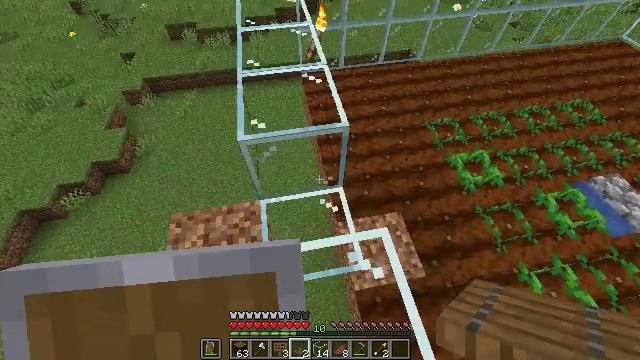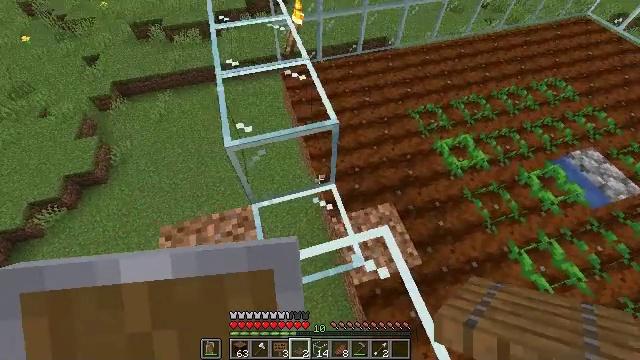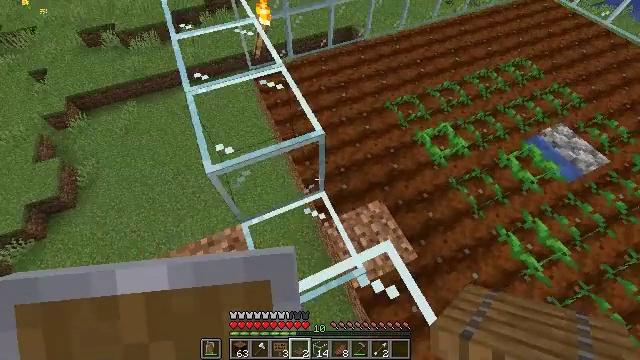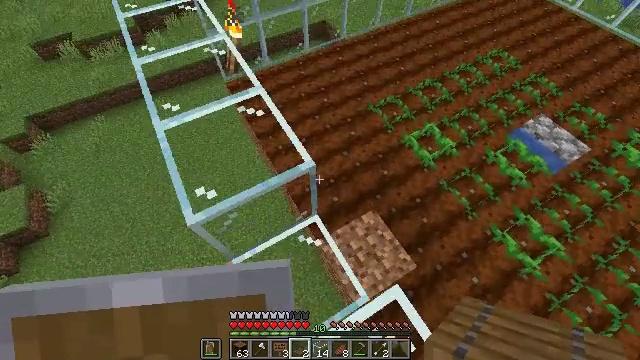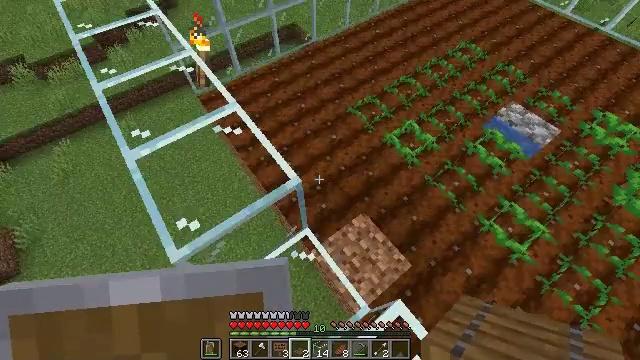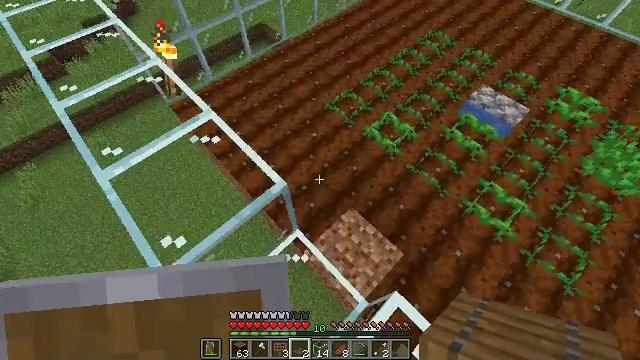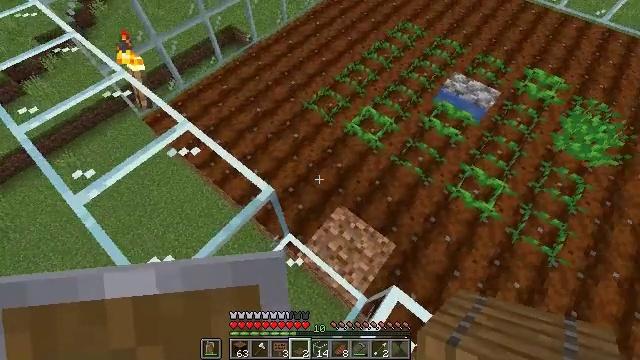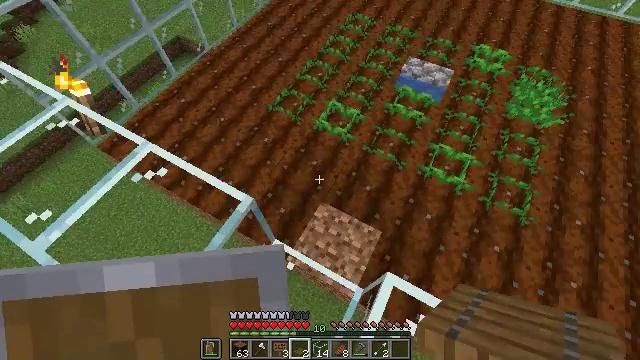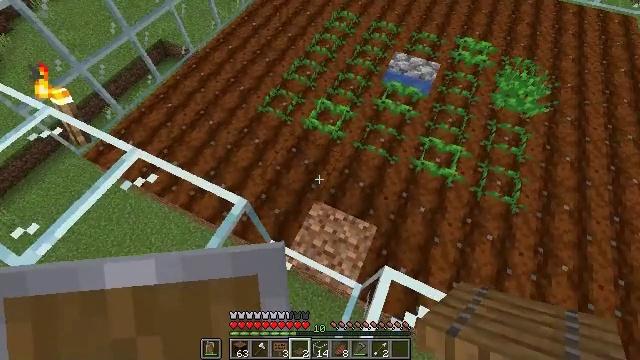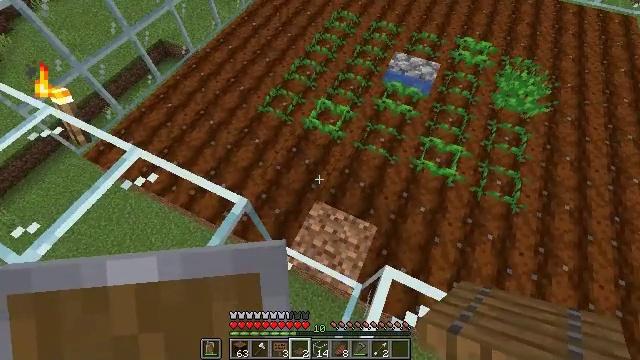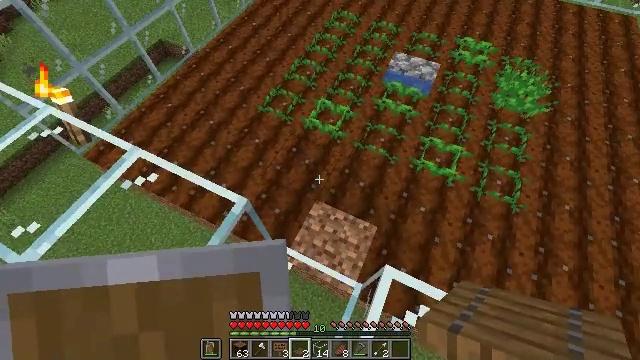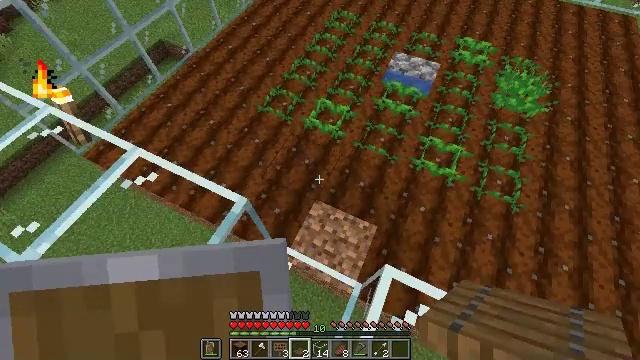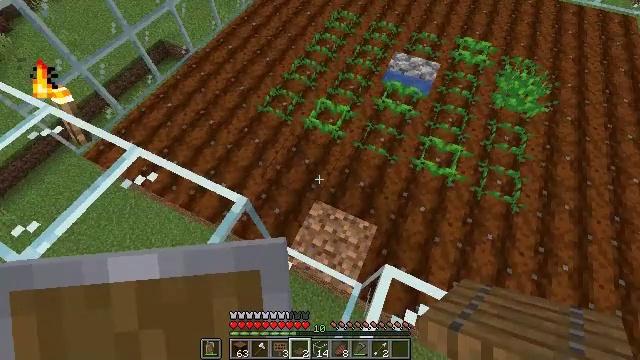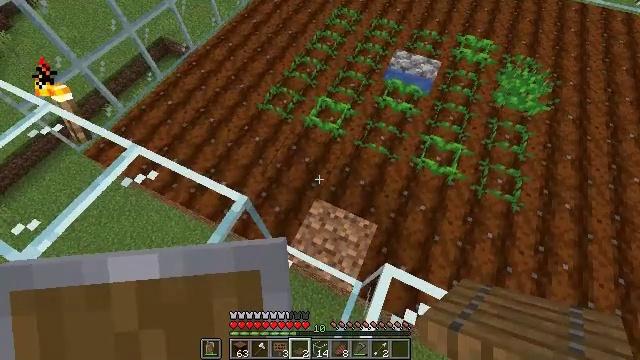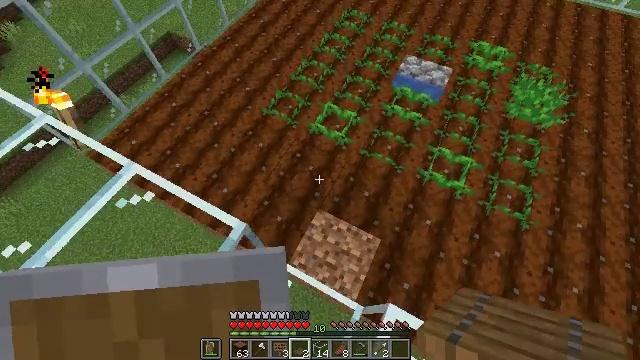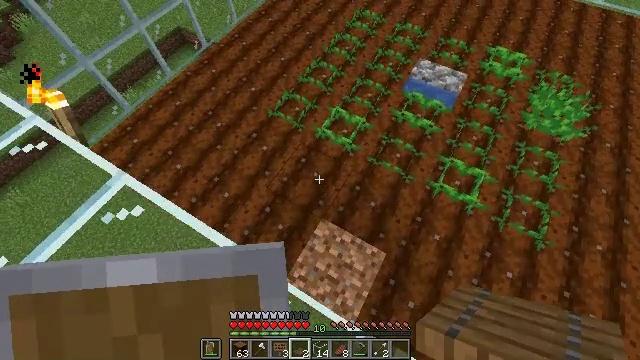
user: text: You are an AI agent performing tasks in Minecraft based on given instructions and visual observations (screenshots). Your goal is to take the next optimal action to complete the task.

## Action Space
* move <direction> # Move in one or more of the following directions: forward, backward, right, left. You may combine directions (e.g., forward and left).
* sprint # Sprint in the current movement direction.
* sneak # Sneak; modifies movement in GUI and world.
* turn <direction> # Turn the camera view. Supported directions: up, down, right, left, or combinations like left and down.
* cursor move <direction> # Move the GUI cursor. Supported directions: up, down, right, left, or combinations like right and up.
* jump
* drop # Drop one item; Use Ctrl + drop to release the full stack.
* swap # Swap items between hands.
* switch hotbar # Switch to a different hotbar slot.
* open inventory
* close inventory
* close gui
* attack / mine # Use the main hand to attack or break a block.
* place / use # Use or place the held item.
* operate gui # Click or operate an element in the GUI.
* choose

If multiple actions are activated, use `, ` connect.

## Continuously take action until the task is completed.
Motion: motion action
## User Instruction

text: Mine the spruce door to collect it.
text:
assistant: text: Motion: move forward, turn right and down
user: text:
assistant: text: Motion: move forward, turn right and down
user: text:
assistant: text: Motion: move forward, turn right and down
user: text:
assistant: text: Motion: turn right
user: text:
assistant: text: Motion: turn right
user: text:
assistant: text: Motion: turn right
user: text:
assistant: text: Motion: turn right
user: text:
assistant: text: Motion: turn right
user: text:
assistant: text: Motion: no_op
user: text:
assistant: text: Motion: no_op
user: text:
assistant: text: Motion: no_op
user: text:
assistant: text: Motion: no_op
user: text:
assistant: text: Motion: move forward
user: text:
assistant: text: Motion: move forward, turn left
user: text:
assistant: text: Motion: move forward, turn left
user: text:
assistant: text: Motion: turn left
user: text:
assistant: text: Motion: turn left
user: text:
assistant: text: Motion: turn left
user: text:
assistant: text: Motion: turn left
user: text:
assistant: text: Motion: turn left
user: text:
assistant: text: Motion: turn left
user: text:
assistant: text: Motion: turn left
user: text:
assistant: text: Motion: turn left
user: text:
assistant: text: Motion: turn left
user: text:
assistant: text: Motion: turn left and up
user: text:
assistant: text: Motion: turn left
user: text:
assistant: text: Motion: turn left and up
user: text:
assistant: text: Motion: turn left
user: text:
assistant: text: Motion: no_op
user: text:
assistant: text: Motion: no_op